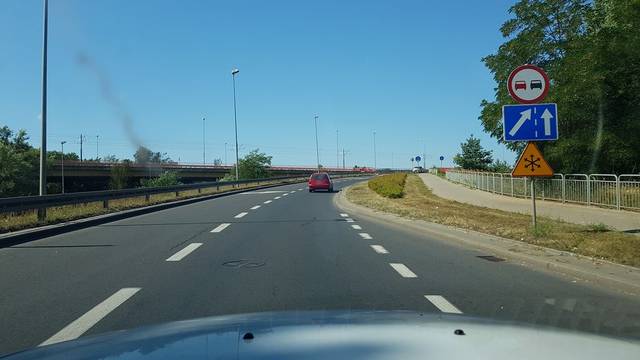
Region: Germany
Coordinates: 53.397, 14.607